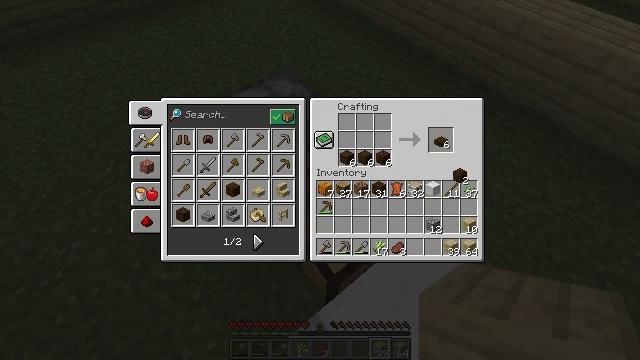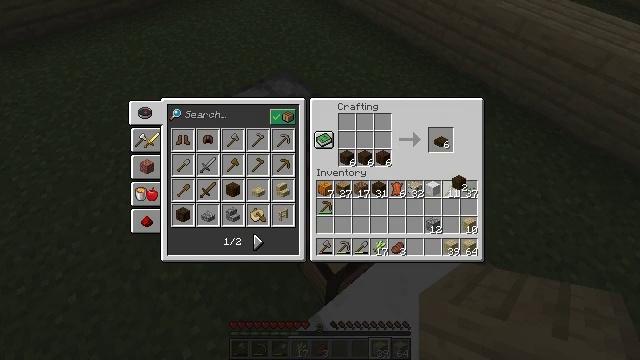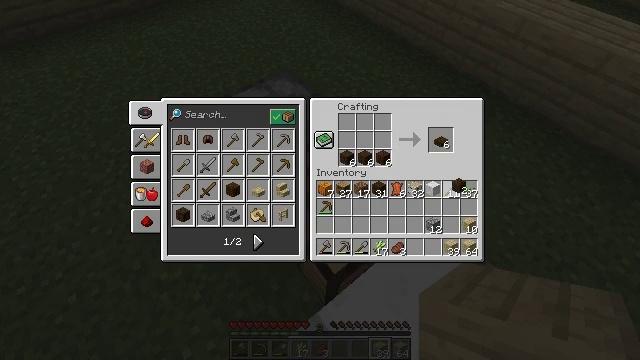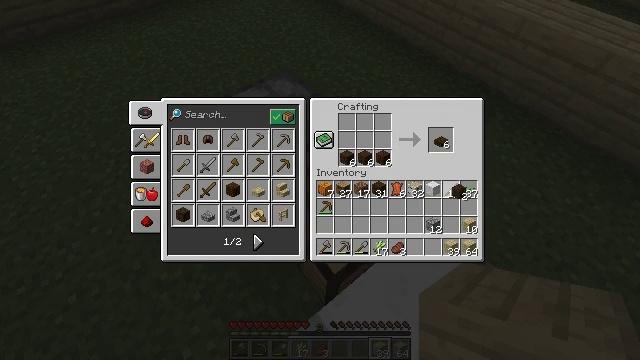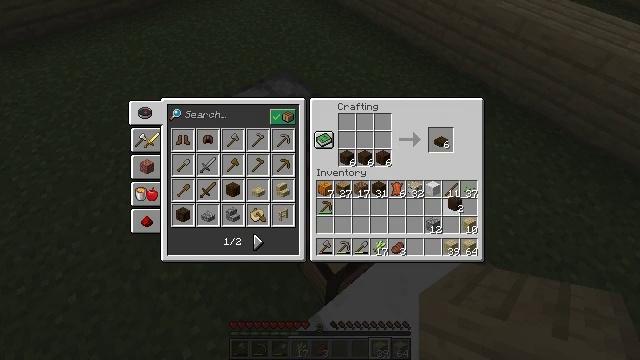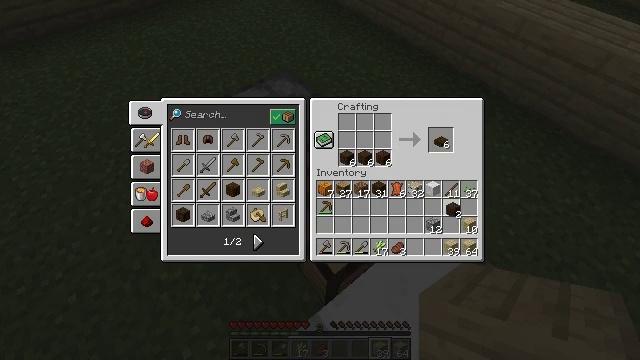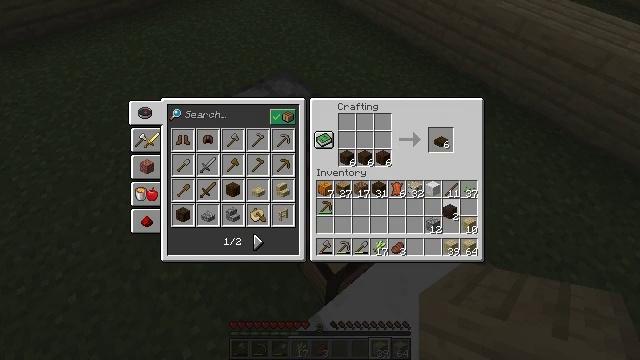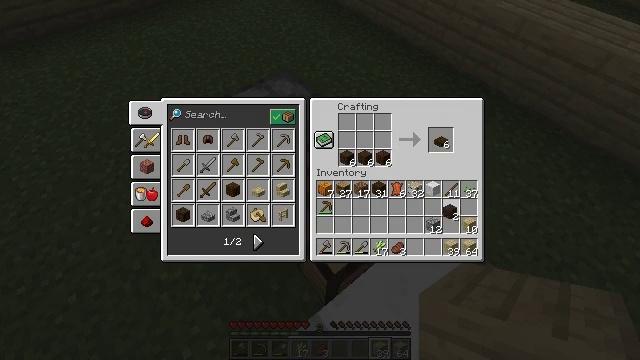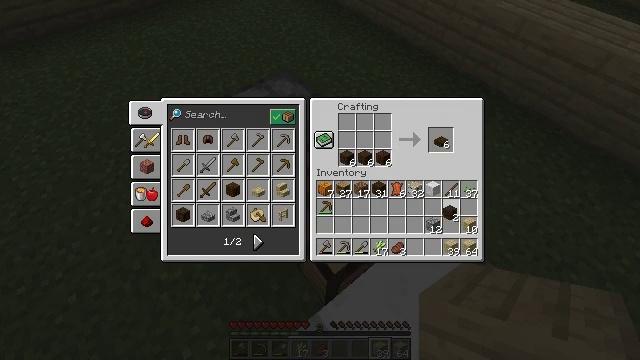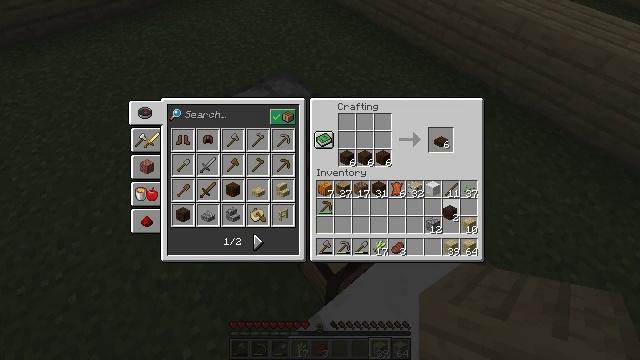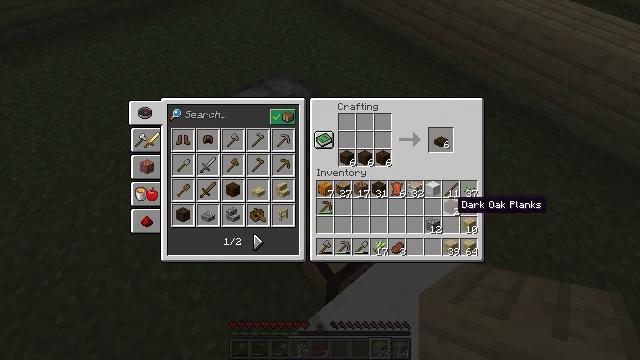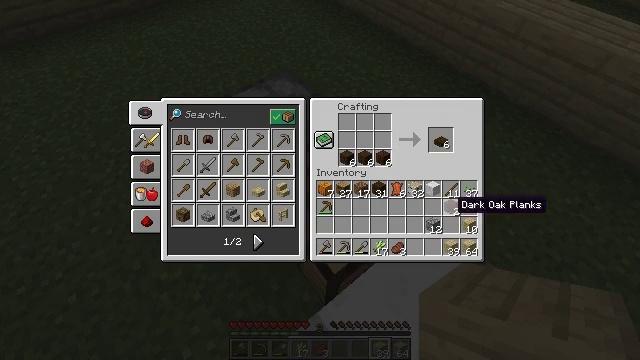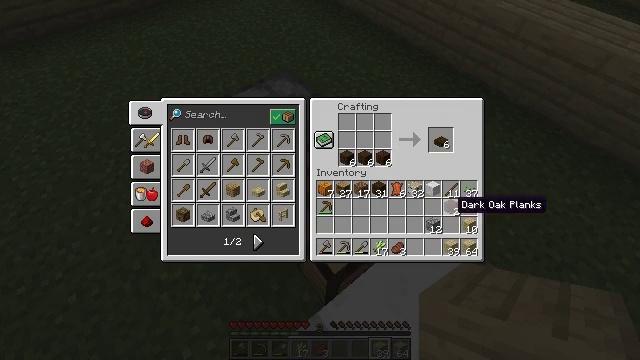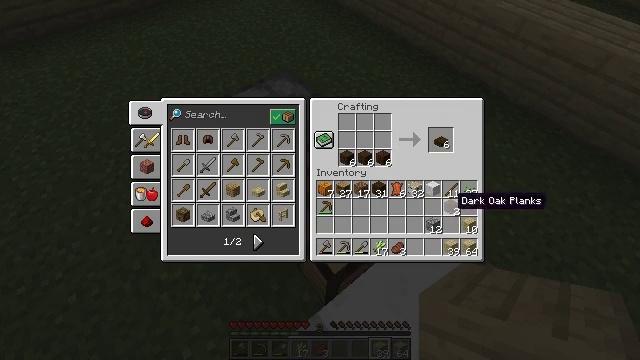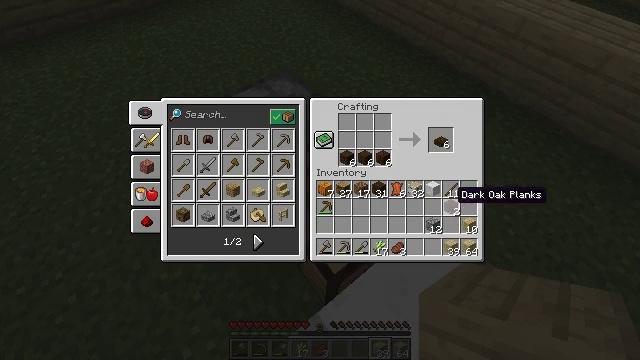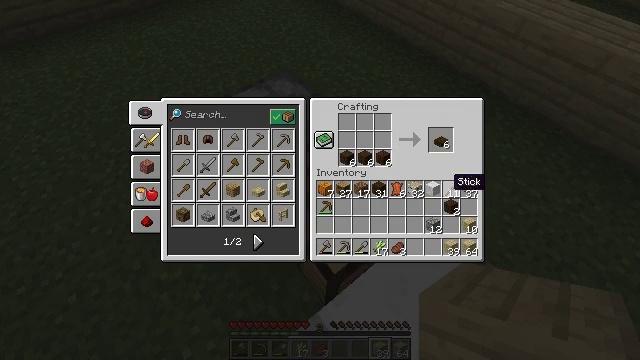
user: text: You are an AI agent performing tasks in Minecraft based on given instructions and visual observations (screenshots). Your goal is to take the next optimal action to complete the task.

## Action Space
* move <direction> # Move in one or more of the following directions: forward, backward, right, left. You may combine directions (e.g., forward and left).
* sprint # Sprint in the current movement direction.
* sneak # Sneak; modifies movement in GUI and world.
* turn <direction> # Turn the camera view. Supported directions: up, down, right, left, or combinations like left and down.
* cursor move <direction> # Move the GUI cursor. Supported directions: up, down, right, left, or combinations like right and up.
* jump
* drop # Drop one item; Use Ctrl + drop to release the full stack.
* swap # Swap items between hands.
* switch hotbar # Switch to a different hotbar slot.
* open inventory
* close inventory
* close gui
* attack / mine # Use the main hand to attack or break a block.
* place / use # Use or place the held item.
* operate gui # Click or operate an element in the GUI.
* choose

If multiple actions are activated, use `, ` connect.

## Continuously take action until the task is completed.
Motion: motion action
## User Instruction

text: Craft multiple dark oak slabs using dark oak planks.
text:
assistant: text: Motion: cursor move down
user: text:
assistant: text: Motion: no_op
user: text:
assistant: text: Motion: no_op
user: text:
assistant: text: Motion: cursor move down
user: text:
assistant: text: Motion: no_op
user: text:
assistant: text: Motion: no_op
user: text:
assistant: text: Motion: no_op
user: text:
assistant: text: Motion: operate gui
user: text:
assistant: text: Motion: operate gui
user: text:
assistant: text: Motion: no_op
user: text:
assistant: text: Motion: no_op
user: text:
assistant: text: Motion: no_op
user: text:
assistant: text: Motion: no_op
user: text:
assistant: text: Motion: no_op
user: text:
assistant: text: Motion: cursor move up
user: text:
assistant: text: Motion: sneak, cursor move left and up
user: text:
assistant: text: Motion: sneak, cursor move left and up
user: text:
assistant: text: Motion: sneak
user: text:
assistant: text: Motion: sneak
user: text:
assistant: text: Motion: sneak
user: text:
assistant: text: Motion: sneak, cursor move right
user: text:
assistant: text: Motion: sneak
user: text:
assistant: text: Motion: sneak
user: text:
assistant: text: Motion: sneak, operate gui
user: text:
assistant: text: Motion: sneak, operate gui
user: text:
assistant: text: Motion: sneak, operate gui
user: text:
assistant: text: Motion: sneak
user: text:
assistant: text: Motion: sneak
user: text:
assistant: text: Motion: sneak